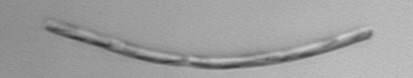
Label: Eucampia_morphytype1